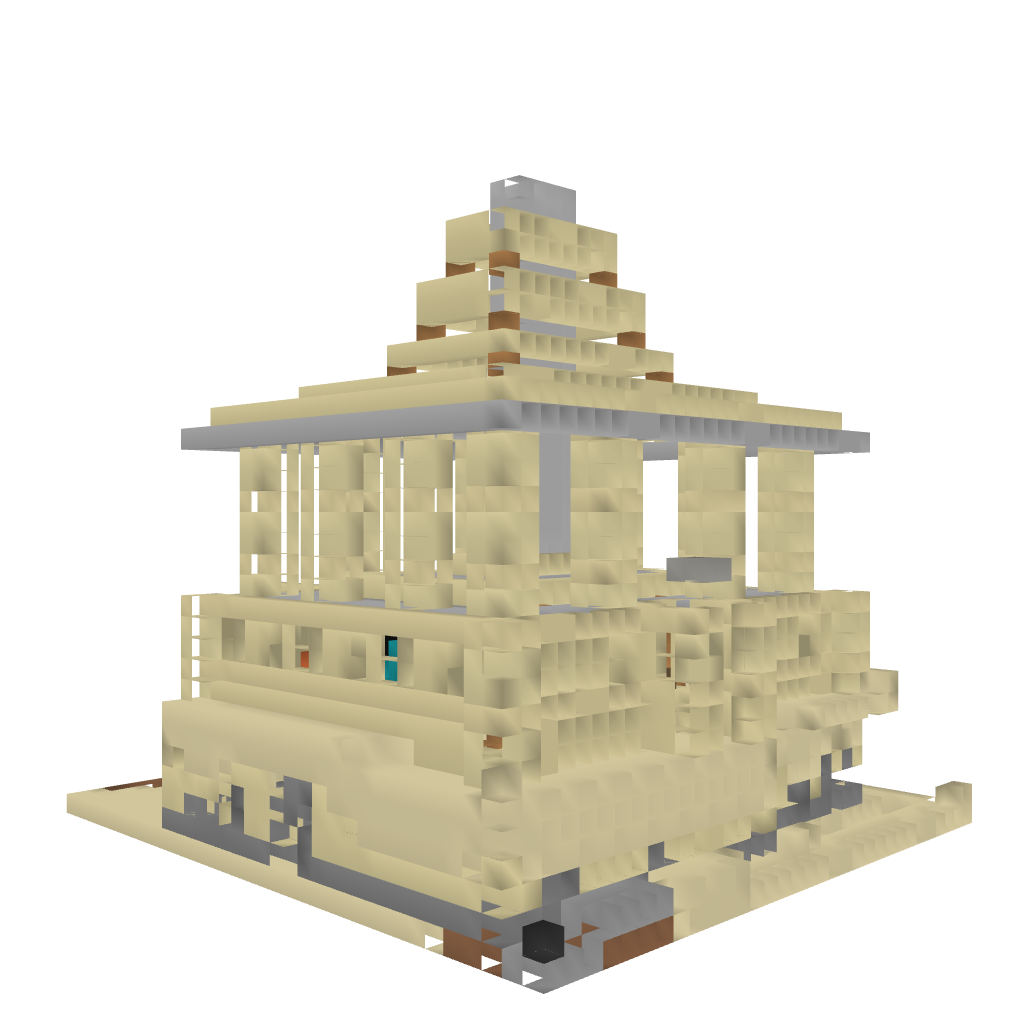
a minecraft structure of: weird arena pagoda thingymajiggy with a secret stair